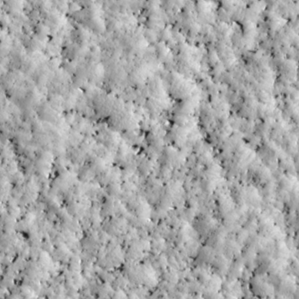
Label: non_frost